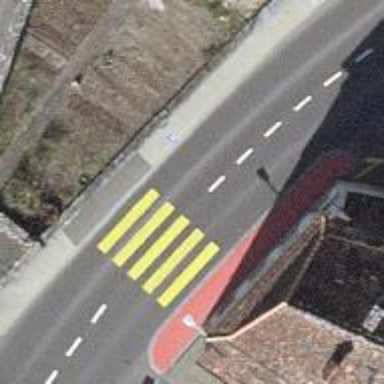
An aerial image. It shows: Uncontrolled zebra crossing on the road.